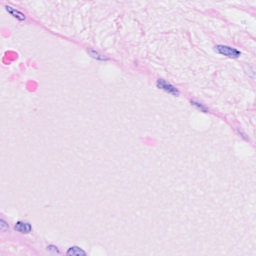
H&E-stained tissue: Breast